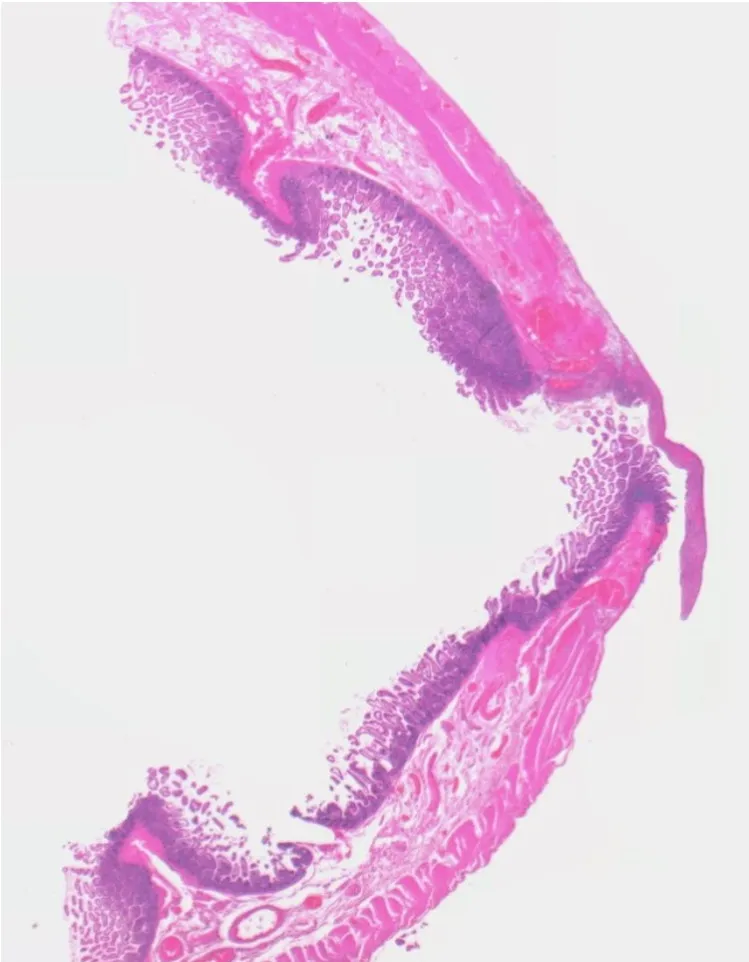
Histopathological image of the resected intestinal loop after haematoxylin-eosin stain: one of the multiple perforations of 2 mm diameter.
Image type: pathology (h&e)